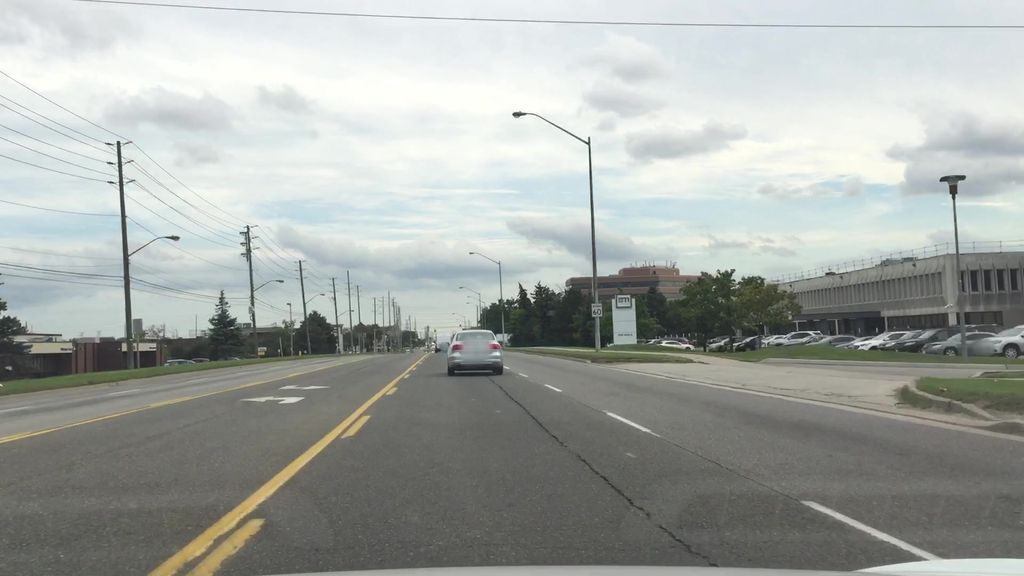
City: toronto